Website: lowes
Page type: review-order
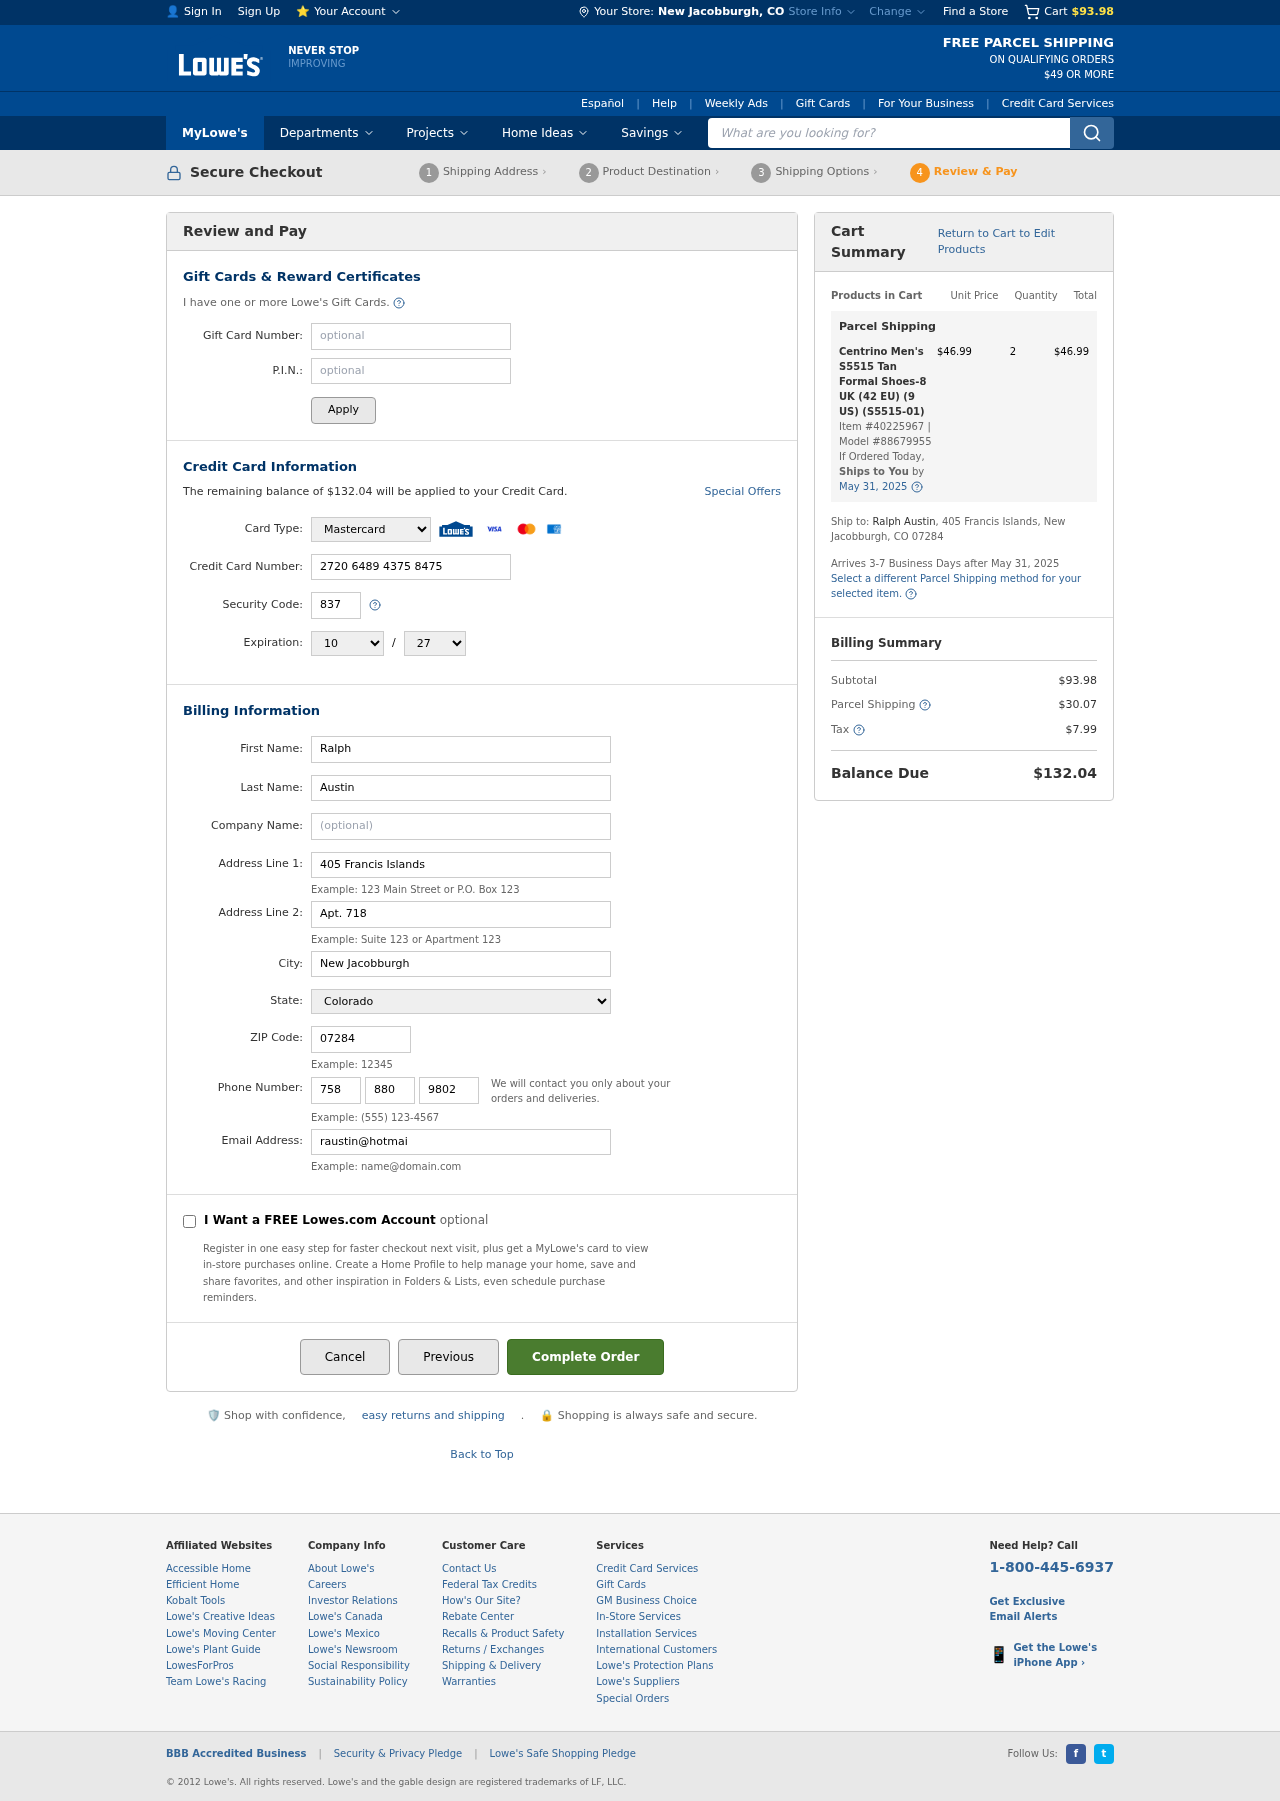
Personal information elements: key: PII_CARD_CVV
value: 837
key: PII_CARD_EXPIRY_MONTH
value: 10
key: PII_CARD_EXPIRY_YEAR
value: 27
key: PII_CARD_NUMBER
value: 2720 6489 4375 8475
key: PII_CARD_TYPE
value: Mastercard
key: PII_CITY
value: New Jacobburgh
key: PII_CITY_STATE
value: New Jacobburgh, CO
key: PII_EMAIL
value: raustin@hotmail.com
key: PII_FIRSTNAME
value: Ralph
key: PII_LASTNAME
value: Austin
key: PII_PHONE_AREA
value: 758
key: PII_PHONE_PREFIX
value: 880
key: PII_PHONE_SUFFIX
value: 9802
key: PII_POSTCODE
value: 07284
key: PII_STATE
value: Colorado
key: PII_STREET
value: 405 Francis Islands
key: PII_STREET2
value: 405 Francis Islands
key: PII_STREET2
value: Apt. 718
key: PII_FULLNAME2
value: Ralph Austin
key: PII_CITY_STATE_ZIP2
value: New Jacobburgh, CO 07284
Product elements: key: PRODUCT1_NAME
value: Centrino Men's S5515 Tan Formal Shoes-8 UK (42 EU) (9 US) (S5515-01)
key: PRODUCT1_PRICE
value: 46.99
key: PRODUCT1_QUANTITY
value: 2
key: PRODUCT1_ITEM_NUMBER
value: Item #40225967
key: PRODUCT1_MODEL_NUMBER
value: Model #88679955
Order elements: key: ORDER_SUBTOTAL
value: $93.98
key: ORDER_BALANCE_DUE
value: $132.04
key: ORDER_SHIPPING_DATE
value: May 31, 2025
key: ORDER_ITEM_TOTAL
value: $46.99
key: ORDER_SHIPPING_DATE2
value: May 31, 2025
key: ORDER_SHIPPING_COST
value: $30.07
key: ORDER_TAX
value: $7.99
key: ORDER_TOTAL
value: $132.04
Search elements: key: HEADER_SEARCH
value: What are you looking for?